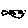
Label: fish